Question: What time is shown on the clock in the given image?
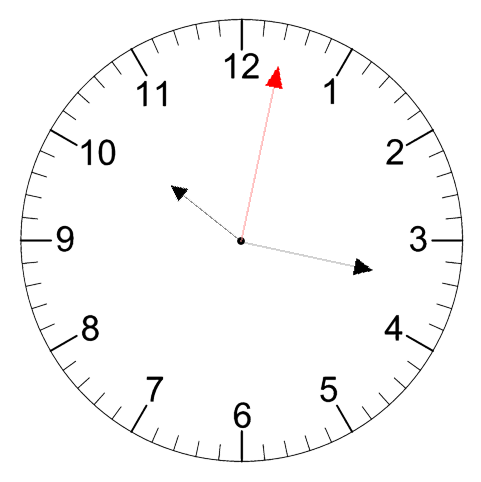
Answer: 10:17:02